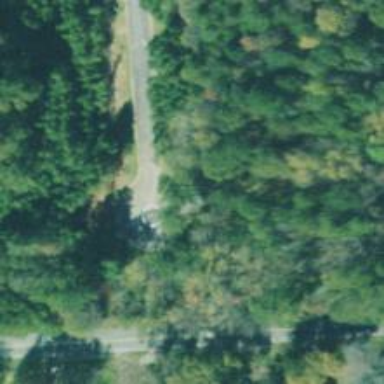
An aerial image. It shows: Turning loop on the road.